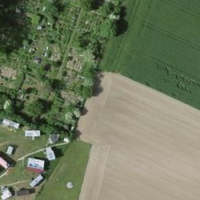
EUNIS habitat code: 52
Species observed at this site:
Cotinus coggygria
Vicia sepium